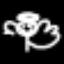
Label: angel